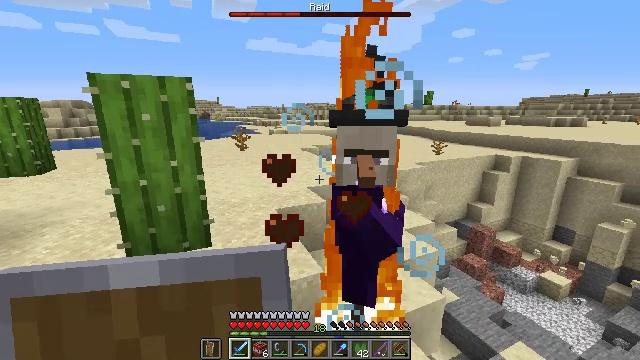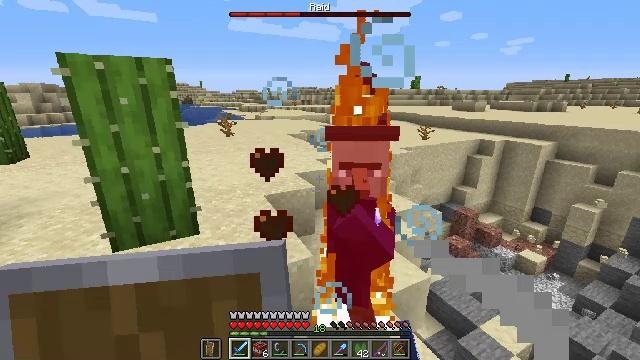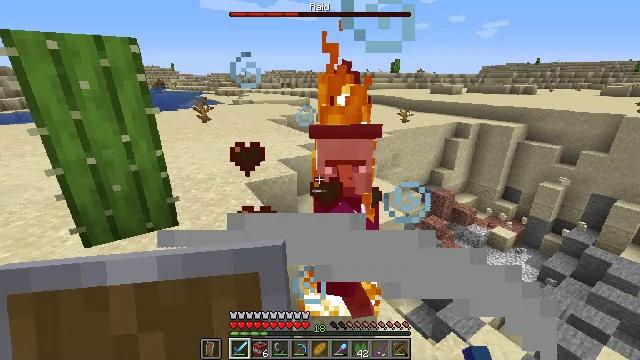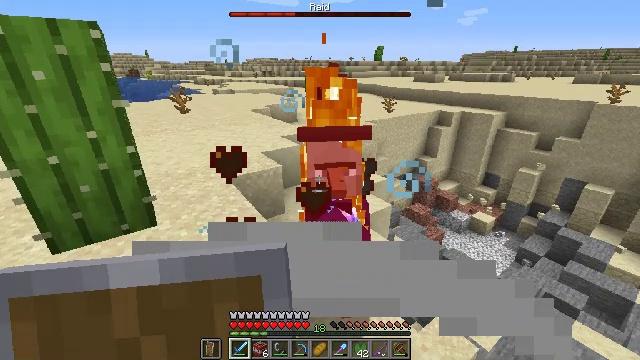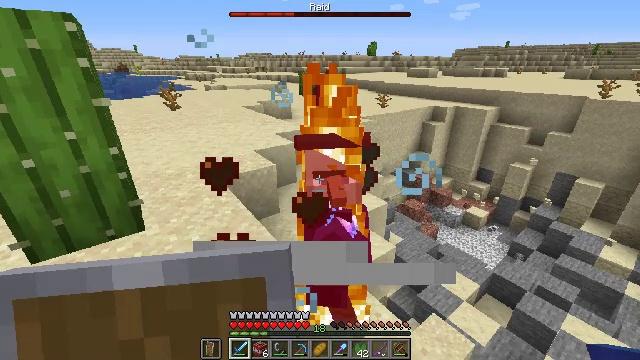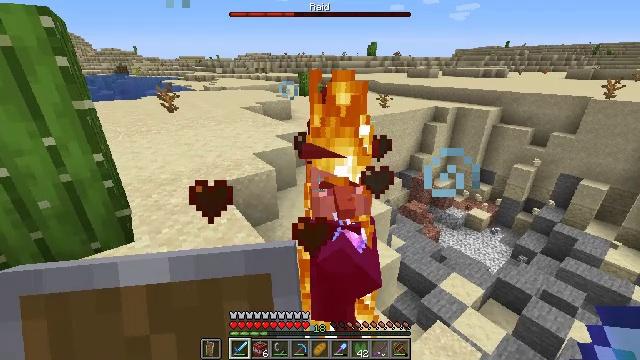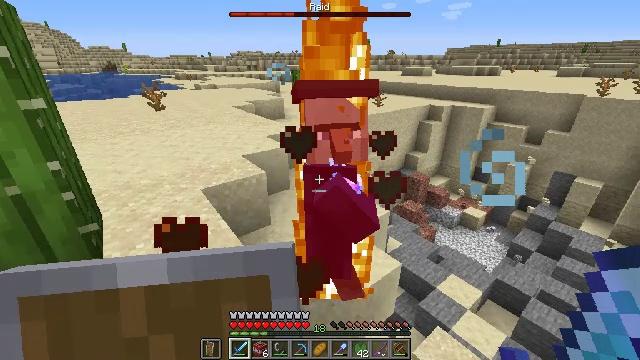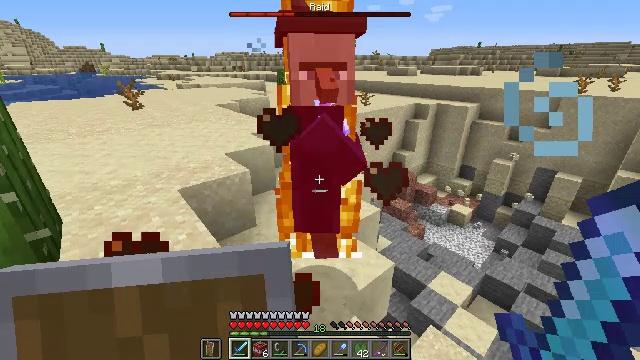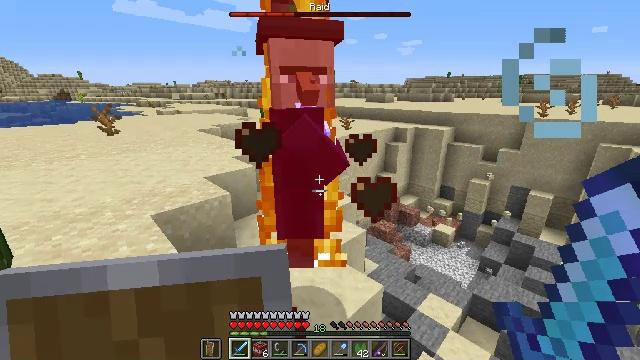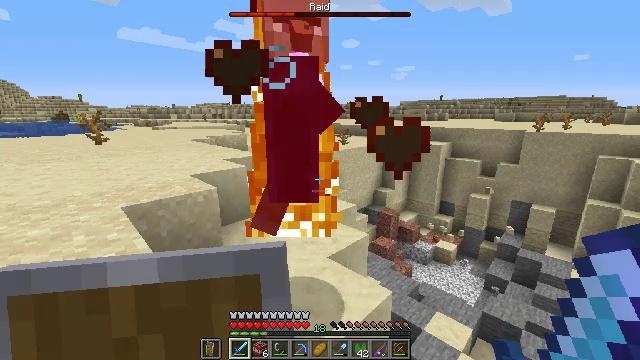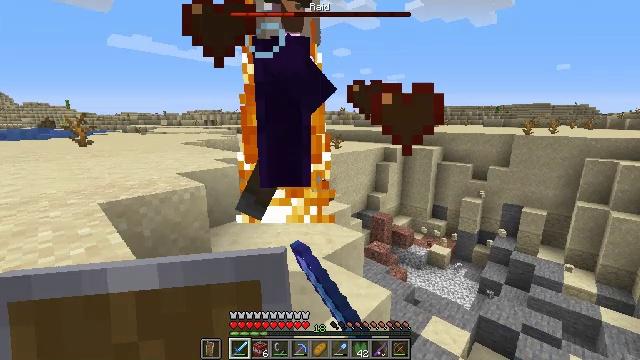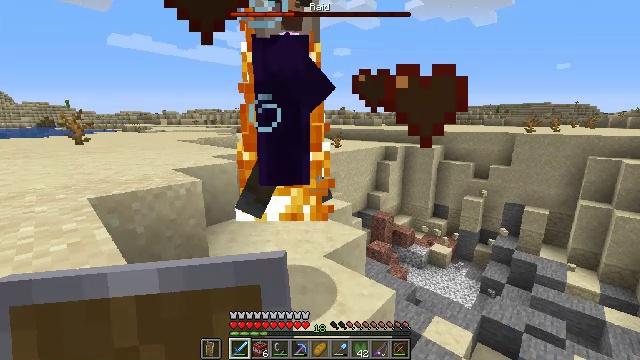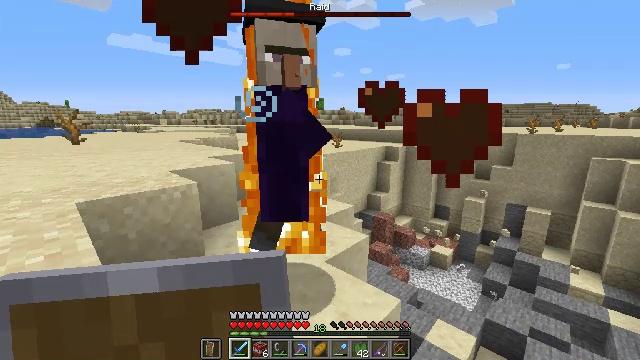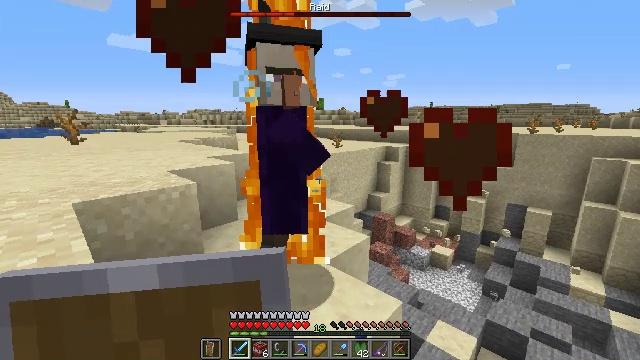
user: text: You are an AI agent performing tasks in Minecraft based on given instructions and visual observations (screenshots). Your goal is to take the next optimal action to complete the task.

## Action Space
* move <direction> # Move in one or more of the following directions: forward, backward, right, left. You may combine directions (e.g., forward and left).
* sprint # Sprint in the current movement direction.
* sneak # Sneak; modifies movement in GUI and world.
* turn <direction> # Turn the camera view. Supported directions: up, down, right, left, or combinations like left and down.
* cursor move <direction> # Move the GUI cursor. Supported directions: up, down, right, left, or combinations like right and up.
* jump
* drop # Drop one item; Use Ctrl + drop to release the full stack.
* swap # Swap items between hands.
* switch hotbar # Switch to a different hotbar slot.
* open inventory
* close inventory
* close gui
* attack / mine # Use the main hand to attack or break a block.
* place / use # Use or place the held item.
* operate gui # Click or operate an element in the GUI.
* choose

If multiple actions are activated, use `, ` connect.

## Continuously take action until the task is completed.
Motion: motion action
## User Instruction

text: Kill a witch.
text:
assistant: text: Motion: turn right and down
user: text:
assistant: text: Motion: move forward, turn right and down
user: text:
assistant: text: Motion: move forward, turn right and down
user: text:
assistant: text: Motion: move forward, turn right
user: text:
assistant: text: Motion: move forward
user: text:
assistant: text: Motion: move forward, turn right
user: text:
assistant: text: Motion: move forward, turn right
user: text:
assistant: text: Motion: move forward, turn right and up
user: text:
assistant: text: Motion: move forward, turn up, attack / mine
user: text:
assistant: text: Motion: turn right and up, attack / mine
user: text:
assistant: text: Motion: attack / mine
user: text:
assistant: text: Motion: no_op
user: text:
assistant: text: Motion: no_op
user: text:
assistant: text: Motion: no_op